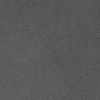
Atmospheric dust classification: dusty